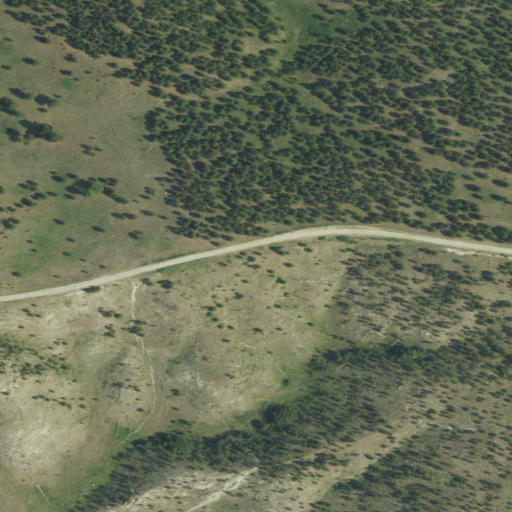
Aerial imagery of ridge(s) in Montana named Belltower Divide containing shrub and grassland